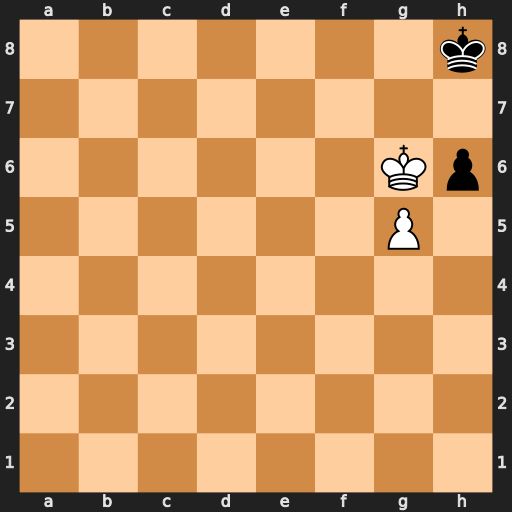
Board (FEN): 7k/8/6Kp/6P1/8/8/8/8
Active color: w
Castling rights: -
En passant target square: -
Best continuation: Kxh6 Kg8 Kg6